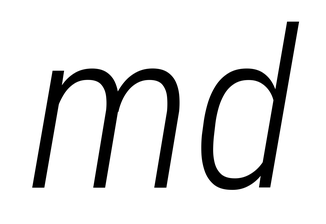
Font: Roboto-Italic_Condensed_Light_Italic